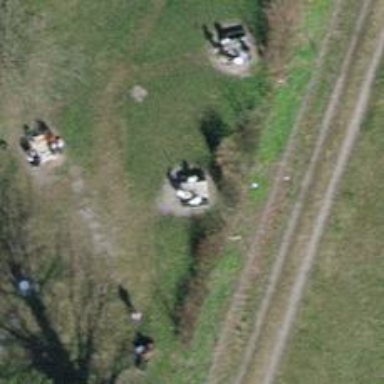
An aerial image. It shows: Picnic table located in leisure land area.